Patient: sex F, age 75
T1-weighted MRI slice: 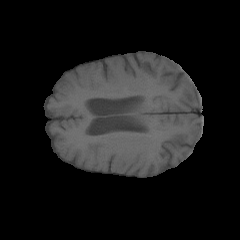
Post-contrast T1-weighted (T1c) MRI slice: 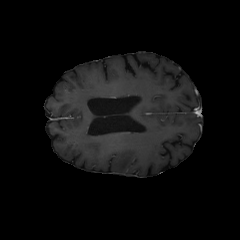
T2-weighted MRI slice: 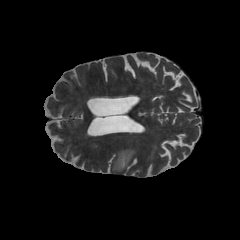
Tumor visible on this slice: yes
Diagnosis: Astrocytoma, IDH-wildtype
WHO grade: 3